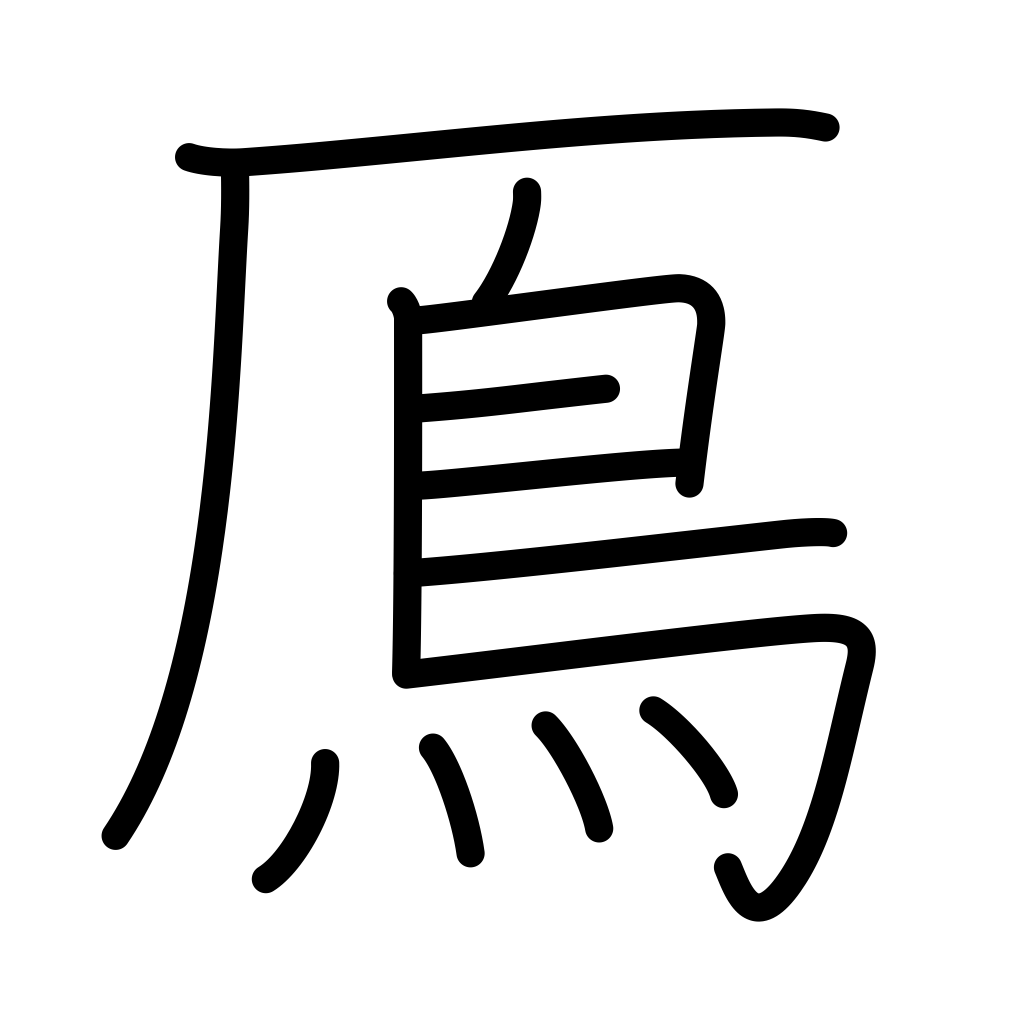
Meaning: wild goose